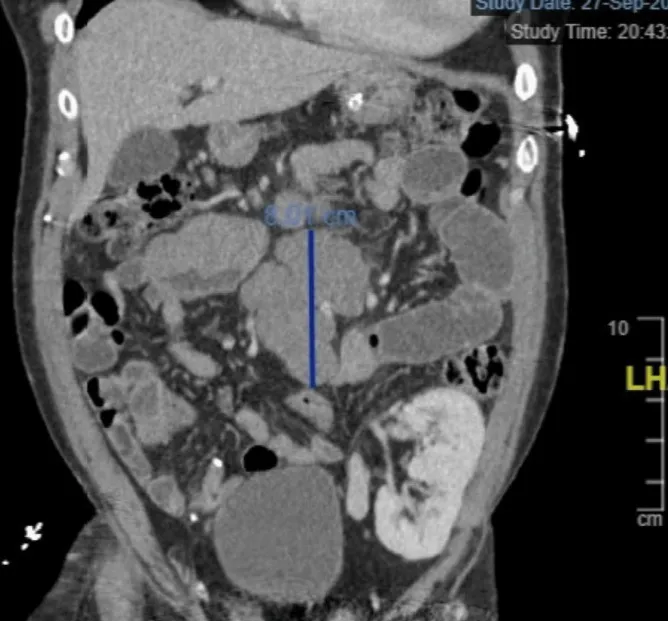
CT of the abdomen and pelvis with iodinated contrast demonstrating a 7 x 5 cm mass in the distal jejunum (highlighted with a vertical line).
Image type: radiology (ct)